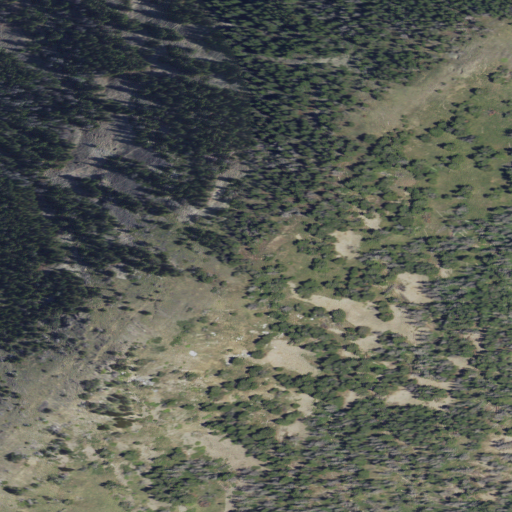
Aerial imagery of mountain in Montana named South Peak containing evergreen forest and shrub